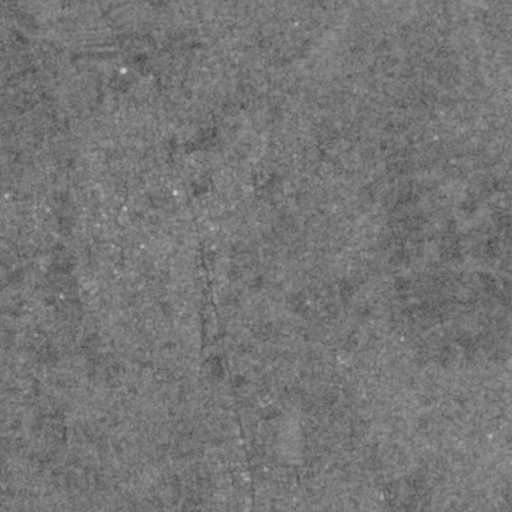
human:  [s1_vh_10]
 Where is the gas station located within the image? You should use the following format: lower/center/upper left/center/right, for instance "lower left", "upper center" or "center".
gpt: The gas station is located in the center of the image.
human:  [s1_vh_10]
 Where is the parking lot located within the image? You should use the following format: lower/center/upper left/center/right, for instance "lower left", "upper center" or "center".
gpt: The parking lot is located in the center left of the image.
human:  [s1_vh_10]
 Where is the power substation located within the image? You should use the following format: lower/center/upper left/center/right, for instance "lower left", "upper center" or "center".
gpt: The power substation is located in the upper left of the image.
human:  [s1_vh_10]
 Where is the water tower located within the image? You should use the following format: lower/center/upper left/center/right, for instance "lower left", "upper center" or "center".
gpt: The water tower is located in the upper center of the image.
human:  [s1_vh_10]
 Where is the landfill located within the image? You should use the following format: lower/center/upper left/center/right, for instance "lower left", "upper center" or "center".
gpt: There is no landfill in the image.

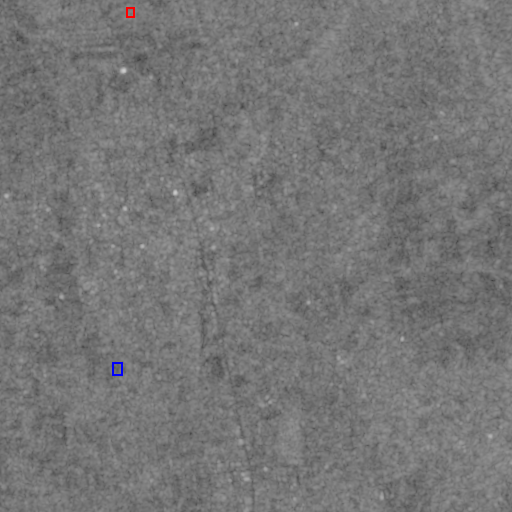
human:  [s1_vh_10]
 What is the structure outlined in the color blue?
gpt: The structure outlined in blue is a park.
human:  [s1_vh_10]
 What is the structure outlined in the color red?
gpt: The structure outlined in red is a power substation.
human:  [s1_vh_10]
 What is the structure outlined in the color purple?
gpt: There is no purple outline.